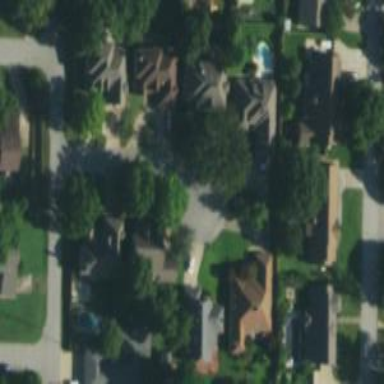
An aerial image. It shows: Neighborhood.